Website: macys
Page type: customer-info-address
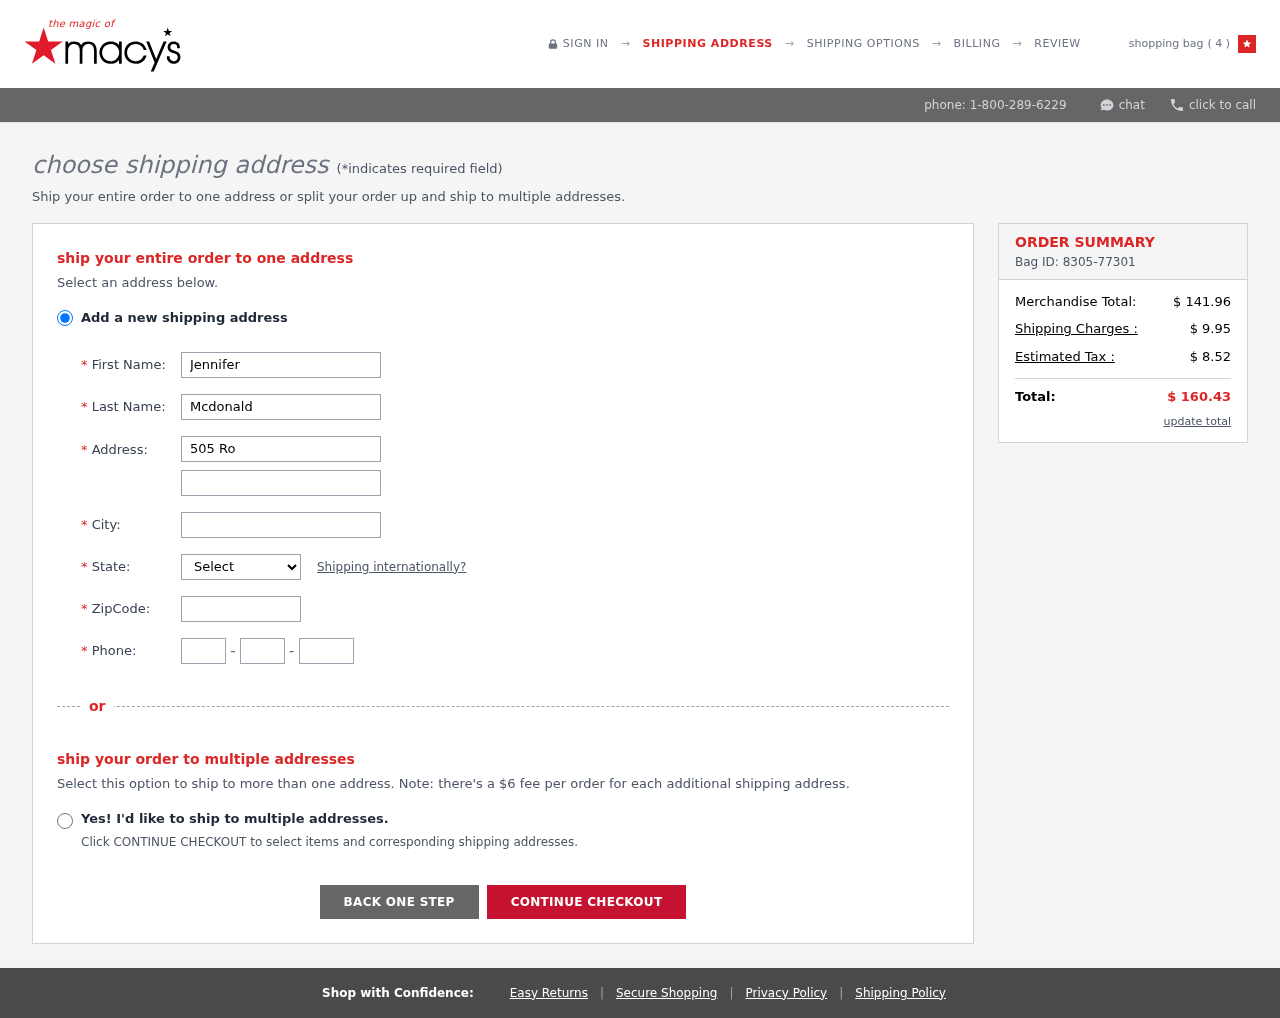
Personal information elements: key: PII_CITY
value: Johnhaven
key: PII_FIRSTNAME
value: Jennifer
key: PII_LASTNAME
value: Mcdonald
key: PII_PHONE_AREA
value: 779
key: PII_PHONE_PREFIX
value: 761
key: PII_PHONE_SUFFIX
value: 8192
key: PII_POSTCODE
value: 44960
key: PII_STATE_ABBR
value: VI
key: PII_STREET
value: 505 Roberts Divide
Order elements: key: ORDER_NUM_ITEMS
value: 4
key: ORDER_ID
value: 8305-77301
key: ORDER_SUBTOTAL
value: $ 141.96
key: ORDER_SHIPPING_COST
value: $ 9.95
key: ORDER_TAX
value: $ 8.52
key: ORDER_TOTAL
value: $ 160.43